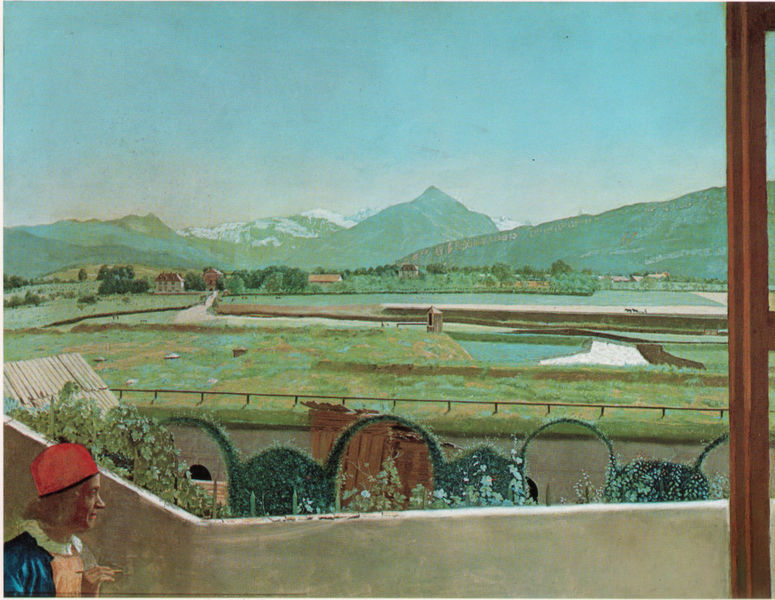
Titel: Ansicht von Genf aus dem Haus des Künstlers gesehen
Künstler: Jean Étienne Liotard
Standort: Amsterdam
Institution: Rijksmuseum
Schlagwörter: baum, berg, blau, gemälde, hand, himmel, mann, wasser, wolken, bäume, fluss, grün, landschaft, see, teich, blumen, braun, fenster, hell, hintergrund, hut, nase, strasse, vordergrund, weiss, ausblick, dach, gras, haus, park, rosen, rot, schnee, tiere, wiese, zaun, haube, malerei, kappe, mütze, band, kragen, mensch, öl, ebene, feld, felder, horizont, häuser, hügel, natur, weite, brücke, hütte, sonne, sträucher, wege, wiesen, land, person, pflanzen, renaissance, tal, pferde, weiher, garten, ranken, hellblau, aussicht, balkon, kopfbedeckung, terrasse, bogen, italien, ort, vedute, abhang, berge, gebirge, gipfel, gletscher, hang, dorf, mauer, bergkette, hecke, grenze, wagen, wein, maler, bauer, panorama, bögen, weiden, bayern, alpen, künstler, pinsel, stift, gestutzt, arkaden, efeu, mittelalter, rundbögen, gewächshaus, spalier, zeichner, rote mütze, schneegipfel, weinreben, weinstöcke, kletterpflanzen, voralpenland, oberland, profik, rahme, braock, hus, teiche, stausee, lange, wingert, panorame, autobahnbrücke, wengarten, wqee, baus, spaliere